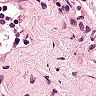
Metastatic tissue present: no